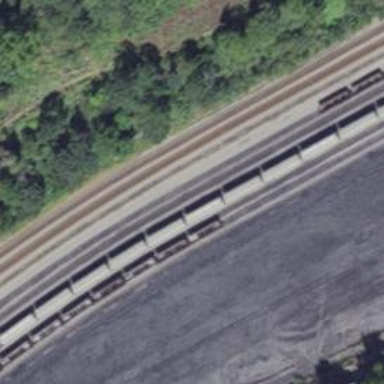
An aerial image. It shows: Railway yard in service.